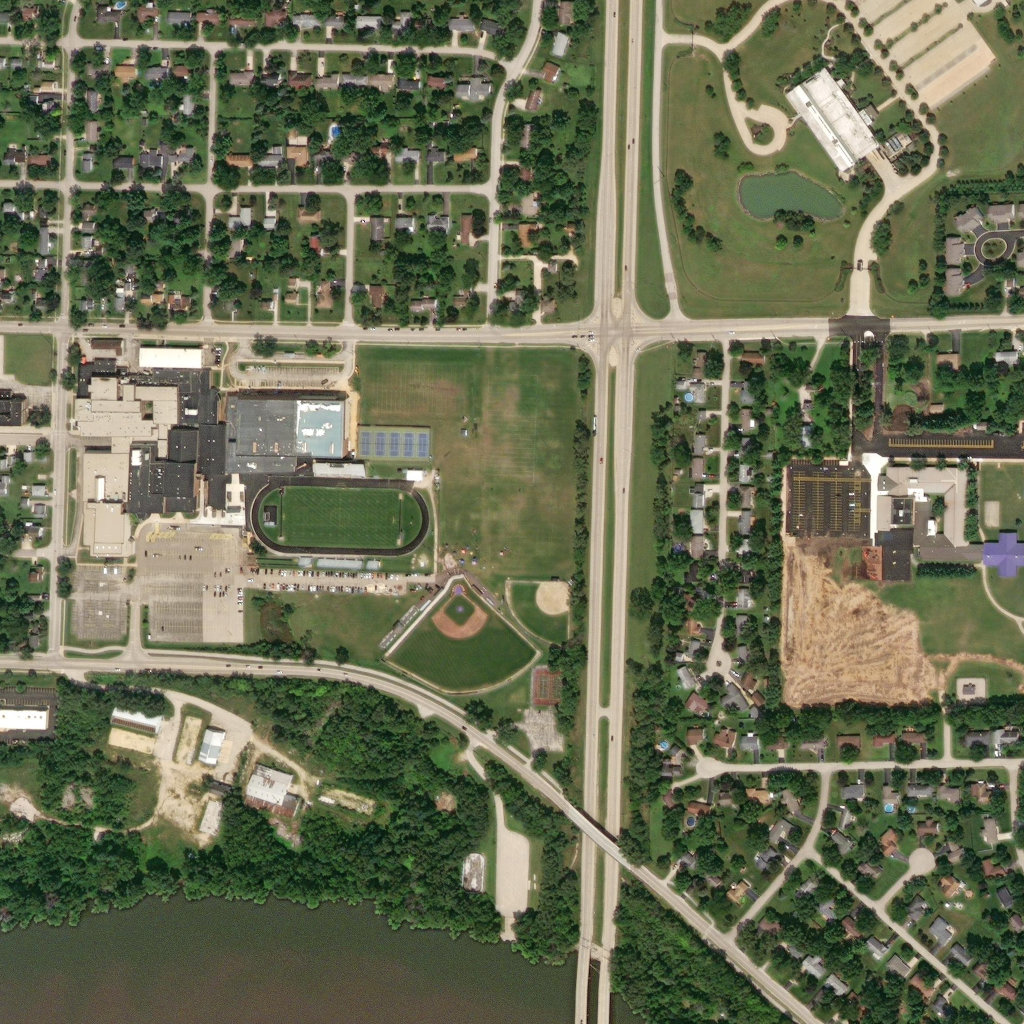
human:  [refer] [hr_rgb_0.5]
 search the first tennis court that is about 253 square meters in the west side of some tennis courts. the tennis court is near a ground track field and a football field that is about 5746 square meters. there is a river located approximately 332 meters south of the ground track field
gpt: <box>[[34, 42, 36, 44, 0]]</box>

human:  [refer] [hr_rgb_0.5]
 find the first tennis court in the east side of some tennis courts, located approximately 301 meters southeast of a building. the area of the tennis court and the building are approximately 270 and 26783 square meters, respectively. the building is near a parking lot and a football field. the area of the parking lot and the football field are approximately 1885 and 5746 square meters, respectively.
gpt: <box>[[53, 66, 54, 68, 0]]</box>

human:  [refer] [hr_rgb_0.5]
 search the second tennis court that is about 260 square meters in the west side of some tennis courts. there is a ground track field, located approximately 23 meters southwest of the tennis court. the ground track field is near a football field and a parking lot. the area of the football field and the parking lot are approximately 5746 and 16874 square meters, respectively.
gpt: <box>[[36, 42, 37, 44, 0]]</box>

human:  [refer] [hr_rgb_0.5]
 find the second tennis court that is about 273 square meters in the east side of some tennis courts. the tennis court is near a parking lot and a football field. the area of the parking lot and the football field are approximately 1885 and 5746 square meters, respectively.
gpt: <box>[[39, 42, 40, 44, 0]]</box>